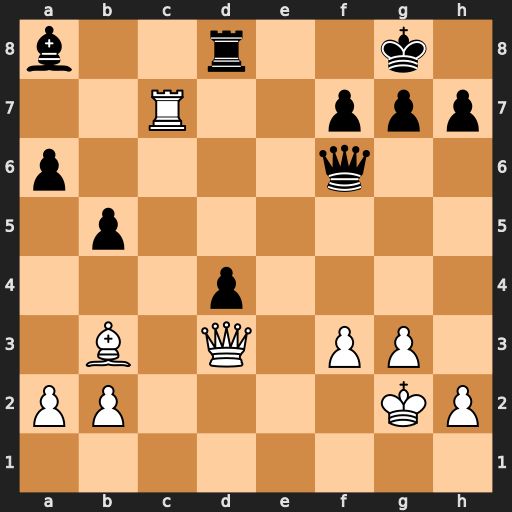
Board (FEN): b2r2k1/2R2ppp/p4q2/1p6/3p4/1B1Q1PP1/PP4KP/8
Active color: w
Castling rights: -
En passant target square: -
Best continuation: Rxf7 Qxf7 Bxf7+